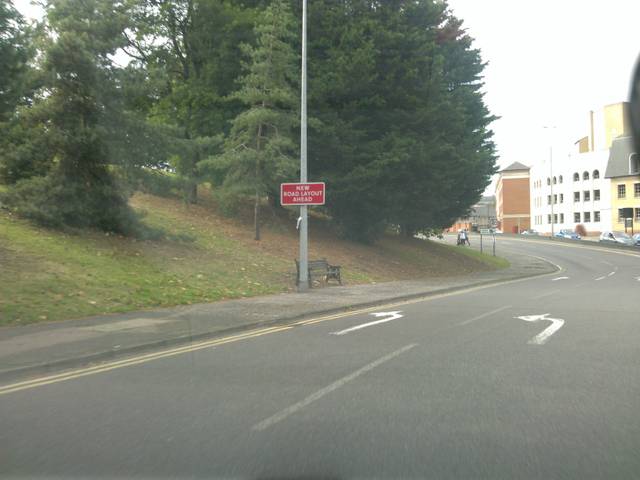
Region: United Kingdom
Coordinates: 51.886, 0.9036